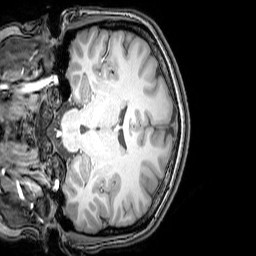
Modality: T1w
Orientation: coronal
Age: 23
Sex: female
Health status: healthy
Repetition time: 0.081 s
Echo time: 0.037 s